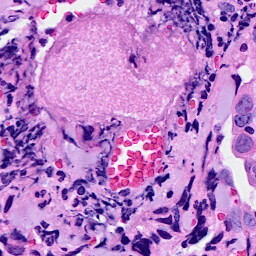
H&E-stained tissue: Breast